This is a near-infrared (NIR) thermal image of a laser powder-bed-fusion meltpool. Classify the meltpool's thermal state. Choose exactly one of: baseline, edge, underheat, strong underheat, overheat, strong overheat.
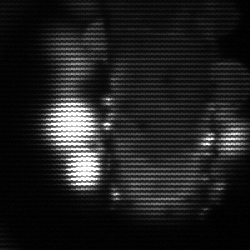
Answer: strong underheat